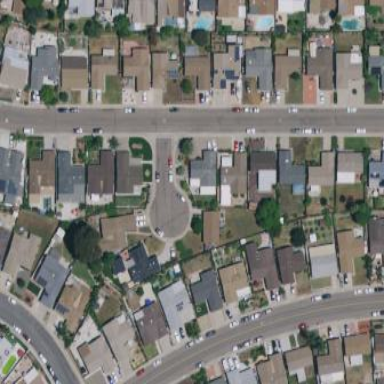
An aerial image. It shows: Sidewalk.